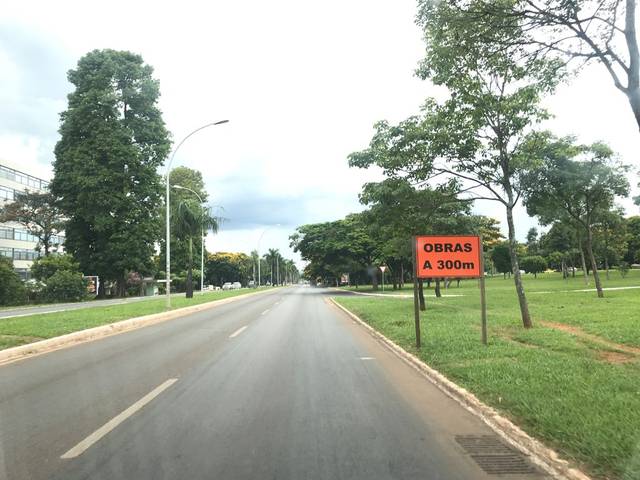
Region: Brazil
Coordinates: -15.82, -47.905